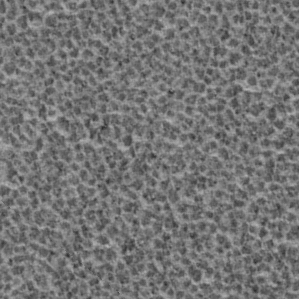
Label: frost